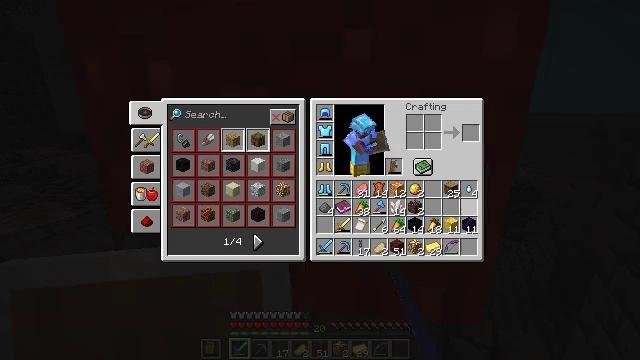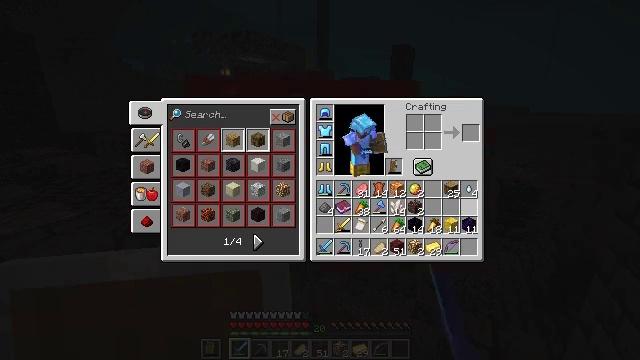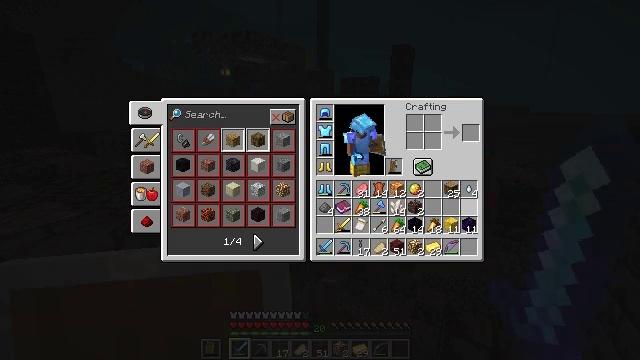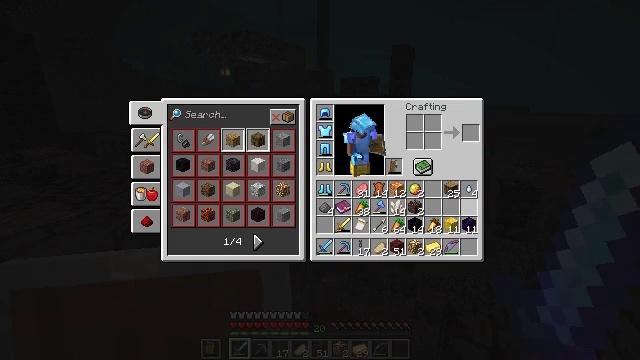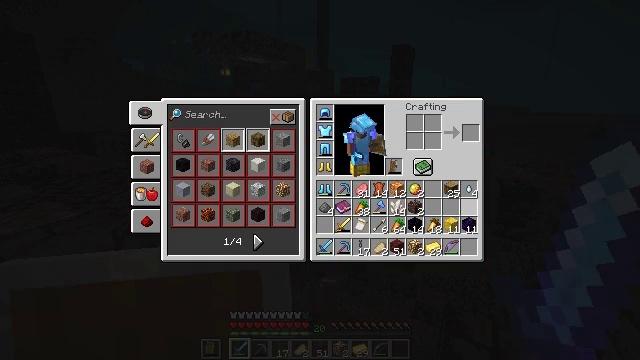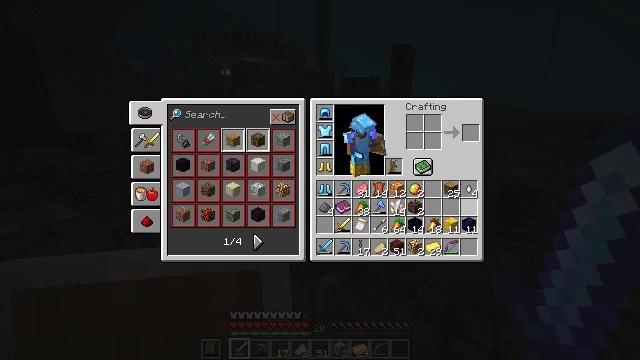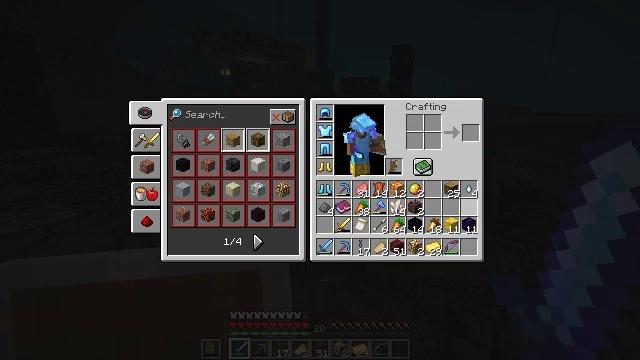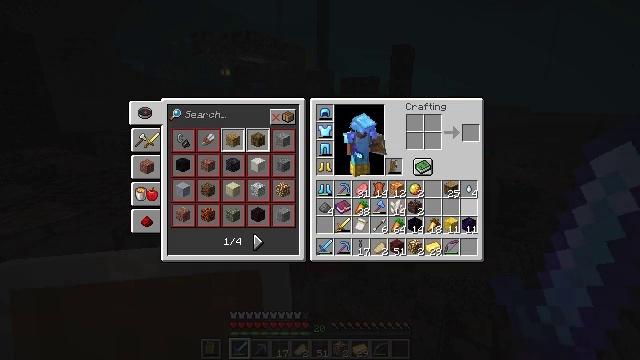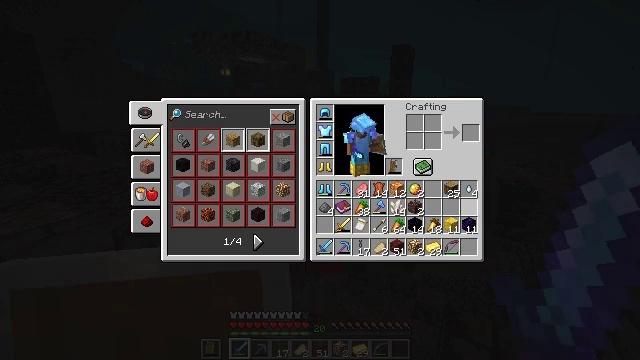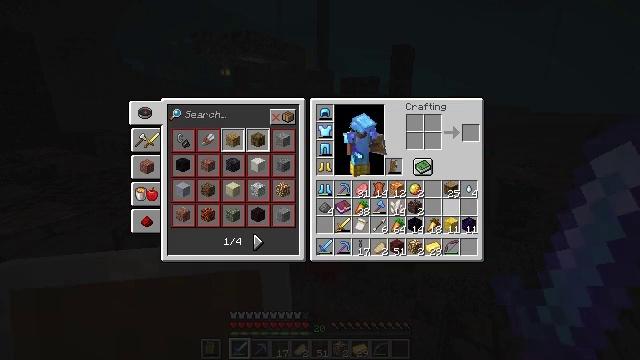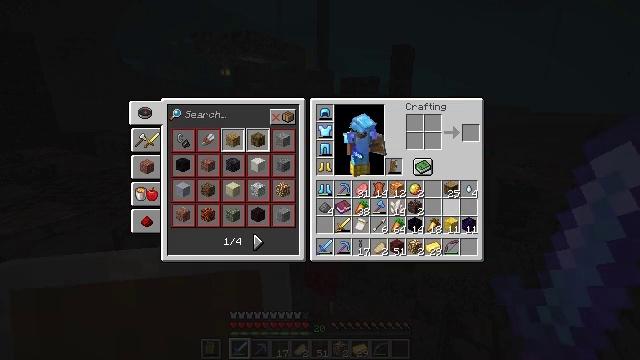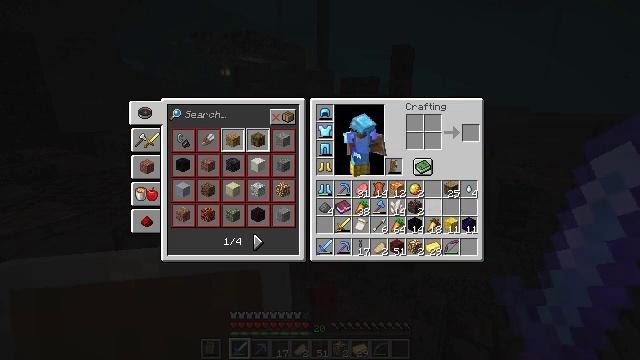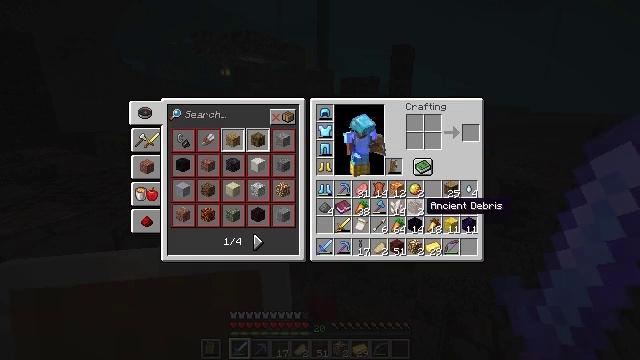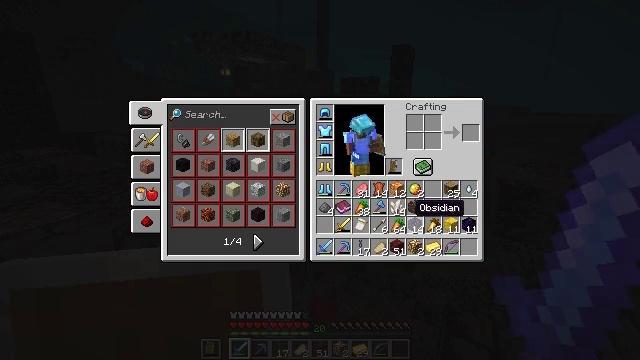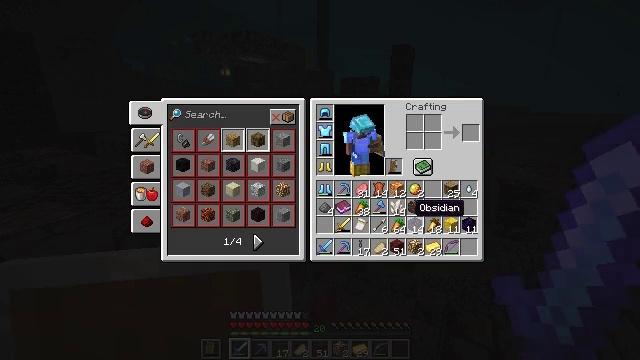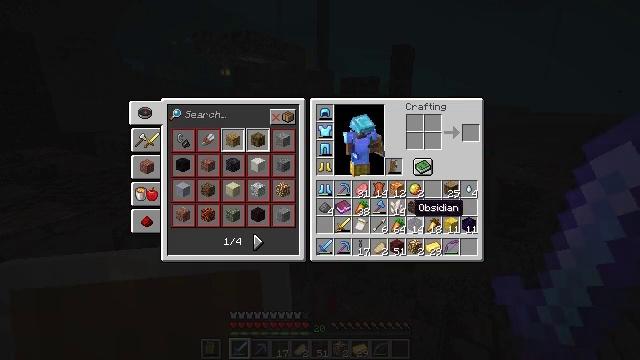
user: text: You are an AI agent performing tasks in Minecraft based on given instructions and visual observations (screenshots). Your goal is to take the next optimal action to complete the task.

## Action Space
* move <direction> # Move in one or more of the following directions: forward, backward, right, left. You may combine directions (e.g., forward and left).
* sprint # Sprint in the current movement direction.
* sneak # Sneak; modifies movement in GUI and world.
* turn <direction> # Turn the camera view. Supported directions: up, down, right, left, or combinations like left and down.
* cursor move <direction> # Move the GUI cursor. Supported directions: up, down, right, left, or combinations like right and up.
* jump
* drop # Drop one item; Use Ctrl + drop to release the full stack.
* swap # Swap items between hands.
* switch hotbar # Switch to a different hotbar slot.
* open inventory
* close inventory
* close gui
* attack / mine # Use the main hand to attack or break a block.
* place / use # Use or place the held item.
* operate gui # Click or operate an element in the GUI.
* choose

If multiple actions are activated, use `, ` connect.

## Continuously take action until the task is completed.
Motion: motion action
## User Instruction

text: Open the crafting table to create a quartz block from nether quartz.
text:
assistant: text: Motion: sprint, open gui
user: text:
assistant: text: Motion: sprint
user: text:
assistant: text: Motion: sprint
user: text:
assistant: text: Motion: sprint
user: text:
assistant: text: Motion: sprint
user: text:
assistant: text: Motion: sprint
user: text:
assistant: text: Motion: sprint
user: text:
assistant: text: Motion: sprint
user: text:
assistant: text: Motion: sprint, cursor move left
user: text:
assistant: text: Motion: sprint, cursor move left
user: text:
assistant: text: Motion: sprint, cursor move left
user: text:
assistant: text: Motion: sprint, cursor move left
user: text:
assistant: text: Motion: sprint, cursor move left
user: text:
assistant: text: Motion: sprint
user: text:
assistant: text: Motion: sprint
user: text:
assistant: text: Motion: sprint, cursor move left
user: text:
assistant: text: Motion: sprint
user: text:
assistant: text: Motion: sprint
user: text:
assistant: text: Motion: sprint
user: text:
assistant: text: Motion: sprint
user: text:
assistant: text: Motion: sprint
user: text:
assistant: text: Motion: sprint
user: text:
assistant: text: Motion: sprint
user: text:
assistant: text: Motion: sprint
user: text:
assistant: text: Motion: sprint
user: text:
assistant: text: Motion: sprint
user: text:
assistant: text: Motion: sprint
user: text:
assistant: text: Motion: sprint
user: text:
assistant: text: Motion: sprint
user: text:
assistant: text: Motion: sprint